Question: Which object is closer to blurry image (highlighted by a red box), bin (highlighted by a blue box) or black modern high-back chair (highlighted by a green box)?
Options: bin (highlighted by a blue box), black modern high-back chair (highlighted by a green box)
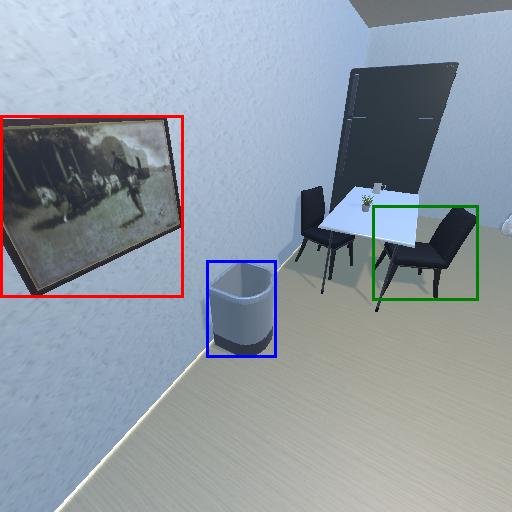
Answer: bin (highlighted by a blue box)